Field crop: tomato
Growth stage: 1
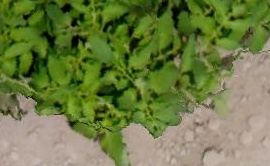
Species: tomato